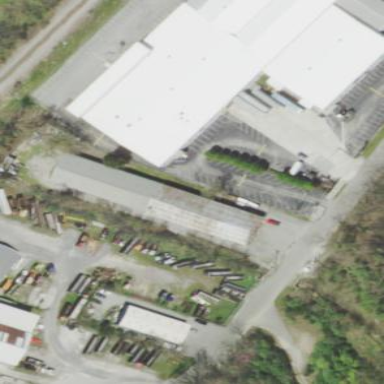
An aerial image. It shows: Manufacturing building.